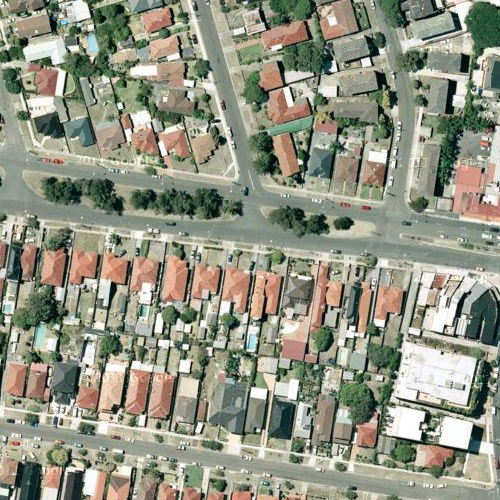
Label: sydney